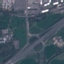
Land use / land cover: Highway